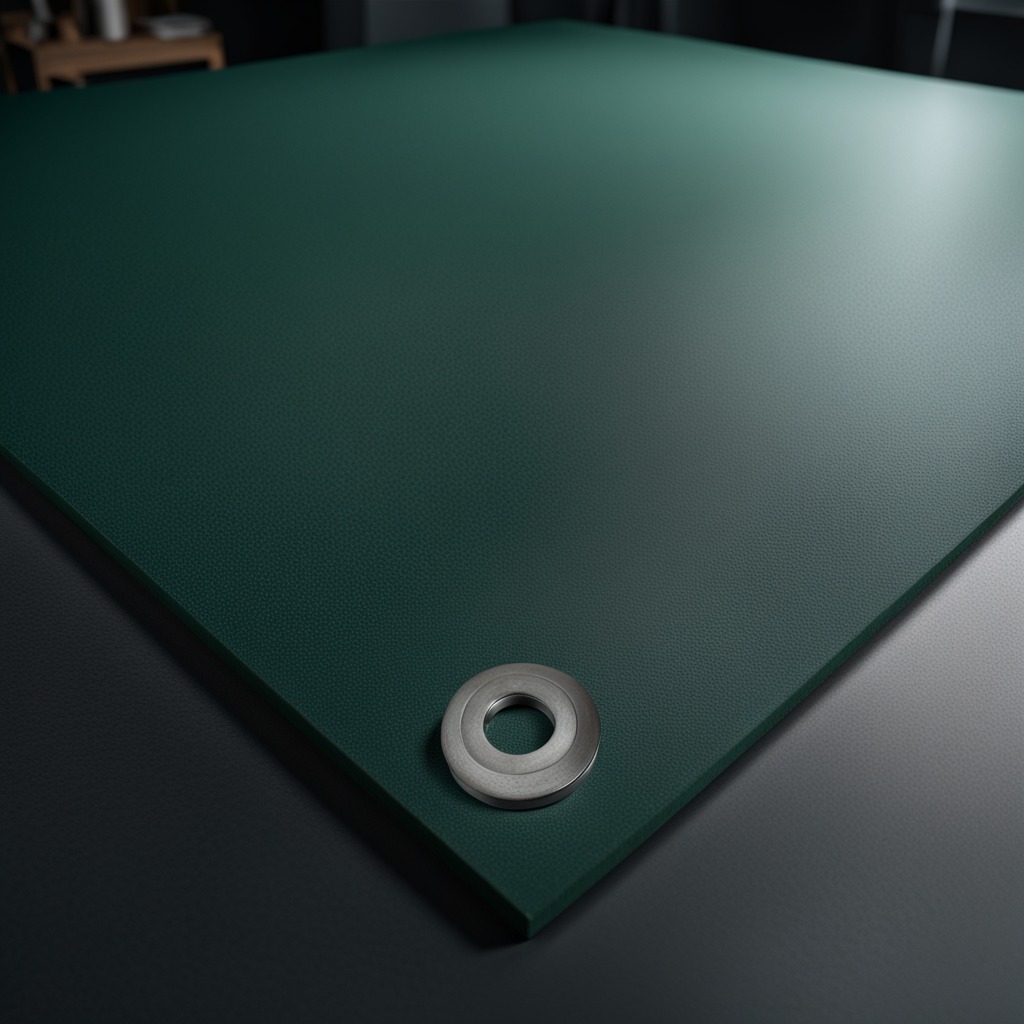
A flat metal washer lying on the granite tabletop